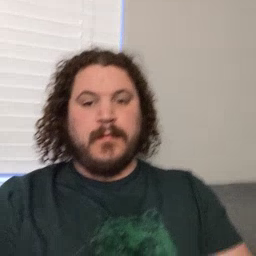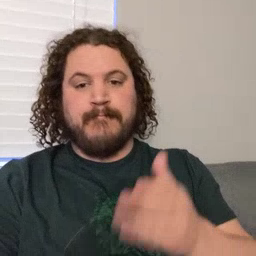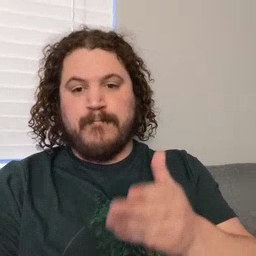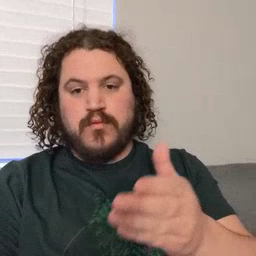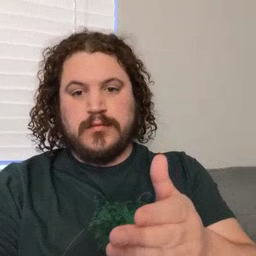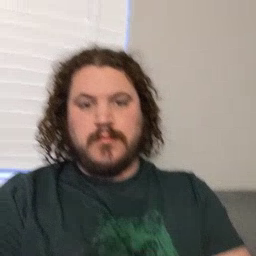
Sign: boat